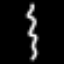
Label: squiggle